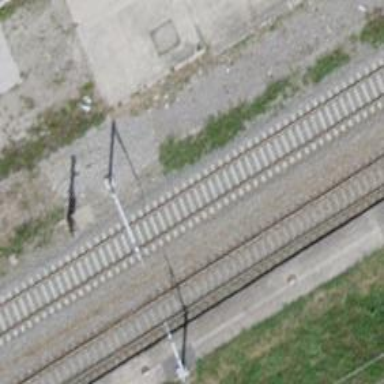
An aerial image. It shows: Single-track electrified railway with contact line.